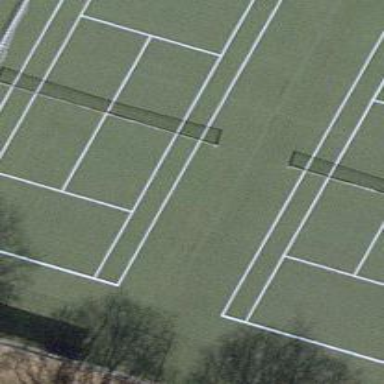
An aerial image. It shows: Tennis court on pitch.